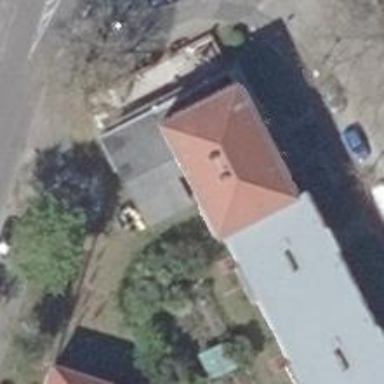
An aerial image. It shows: Restaurant.